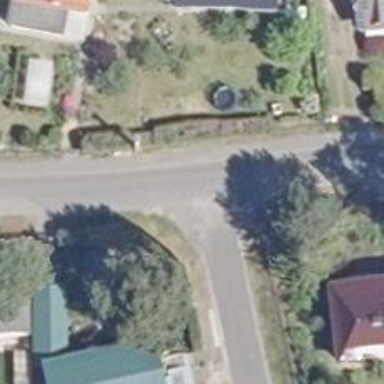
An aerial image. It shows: Residential road with asphalt surface and sidewalk on the left.